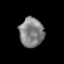
Tissue: prostate
Cell type: Myeloid cells
Senescence score: 0.3443
Nuclear area (px): 697
Mean DAPI intensity: 131.118